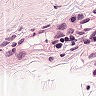
Metastatic tissue present: no